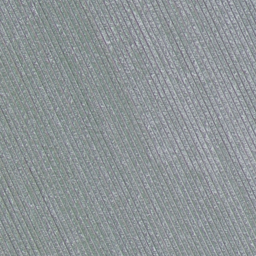
Label: agricultural